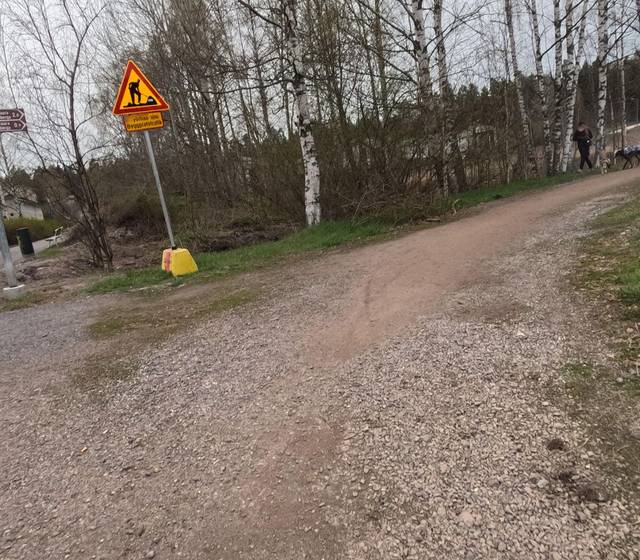
Region: Finland
Coordinates: 60.232, 24.785